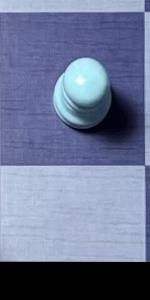
Label: Empty